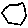
Label: hexagon